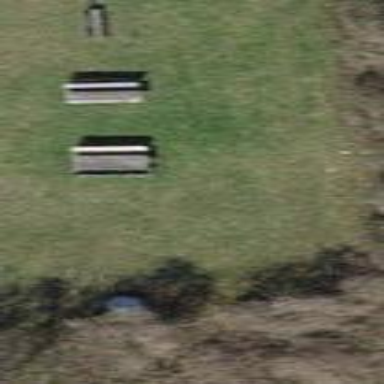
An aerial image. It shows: Picnic site featuring bench for visitors to relax and enjoy the surroundings.